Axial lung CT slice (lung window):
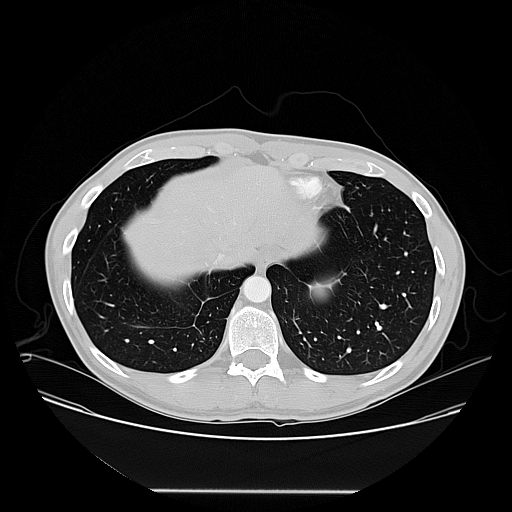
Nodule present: no